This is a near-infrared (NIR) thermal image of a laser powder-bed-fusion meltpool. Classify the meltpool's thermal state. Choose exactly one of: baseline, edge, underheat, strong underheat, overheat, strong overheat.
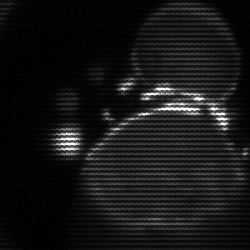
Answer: edge